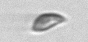
Label: Cryptophyta